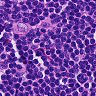
Metastatic tissue present: no